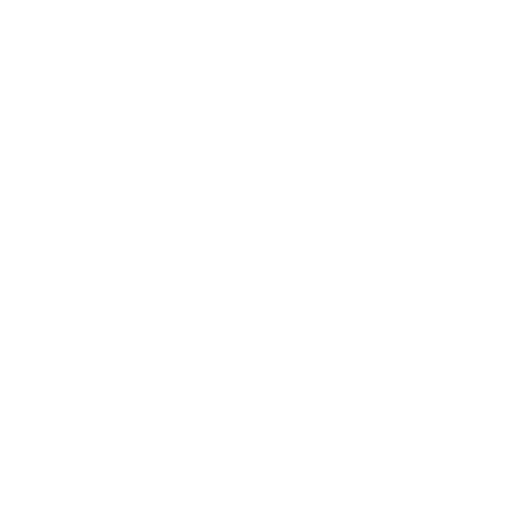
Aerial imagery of island in Hawaii named Little North Island containing only unknown